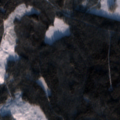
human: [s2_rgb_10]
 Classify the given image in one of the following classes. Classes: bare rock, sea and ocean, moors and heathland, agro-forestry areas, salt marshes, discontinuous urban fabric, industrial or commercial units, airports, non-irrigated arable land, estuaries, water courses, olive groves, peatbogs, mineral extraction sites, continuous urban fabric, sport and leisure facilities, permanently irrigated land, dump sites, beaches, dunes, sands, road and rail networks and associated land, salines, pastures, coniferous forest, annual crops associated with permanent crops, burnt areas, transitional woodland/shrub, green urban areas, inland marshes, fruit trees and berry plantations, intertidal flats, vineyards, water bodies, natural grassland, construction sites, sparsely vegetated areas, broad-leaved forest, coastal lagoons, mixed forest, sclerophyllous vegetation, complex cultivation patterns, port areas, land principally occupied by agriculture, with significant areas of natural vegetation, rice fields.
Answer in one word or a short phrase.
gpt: coniferous forest, mixed forest, transitional woodland/shrub